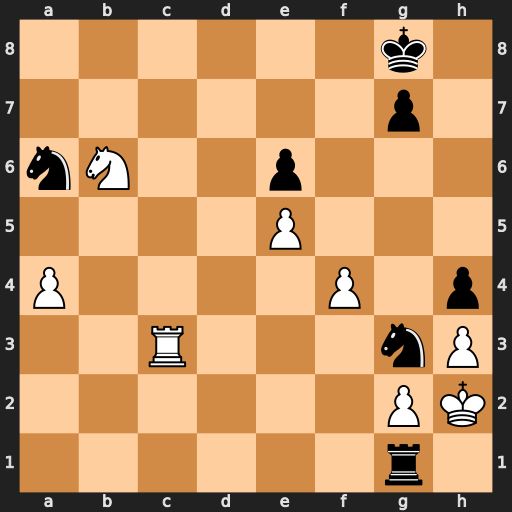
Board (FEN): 6k1/6p1/nN2p3/4P3/P4P1p/2R3nP/6PK/6r1
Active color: w
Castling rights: -
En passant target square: -
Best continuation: Rc8+ Kf7 Kxg1